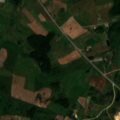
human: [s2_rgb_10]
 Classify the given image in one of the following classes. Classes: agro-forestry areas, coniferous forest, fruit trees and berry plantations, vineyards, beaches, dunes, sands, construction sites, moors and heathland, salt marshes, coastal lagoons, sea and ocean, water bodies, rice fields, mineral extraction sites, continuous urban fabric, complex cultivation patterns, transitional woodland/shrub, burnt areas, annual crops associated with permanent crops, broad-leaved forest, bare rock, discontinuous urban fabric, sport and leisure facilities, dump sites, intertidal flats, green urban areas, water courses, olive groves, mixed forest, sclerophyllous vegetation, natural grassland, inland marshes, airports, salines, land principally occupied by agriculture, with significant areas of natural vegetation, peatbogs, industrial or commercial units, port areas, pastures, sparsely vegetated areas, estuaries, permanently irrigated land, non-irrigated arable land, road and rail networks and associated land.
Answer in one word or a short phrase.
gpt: non-irrigated arable land, pastures, complex cultivation patterns, transitional woodland/shrub